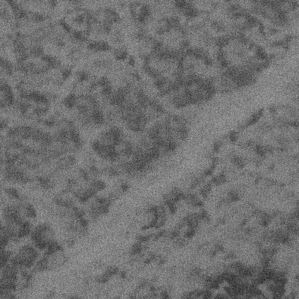
Label: frost